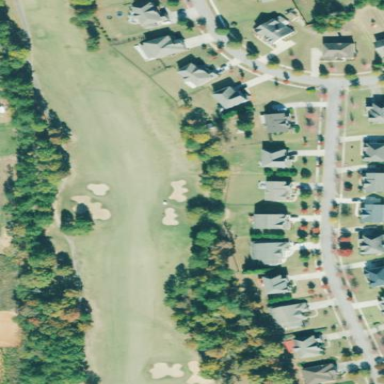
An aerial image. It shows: Golf course surrounded by greenery.